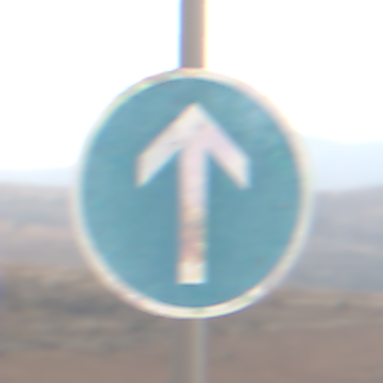
Verkehrszeichen: VorgeschriebeneFahrtrichtungGeradeaus
Umgebung: Outdoor, Nature
Tageszeit: MorningAfternoon
Wetter: Overcast
Licht: Natural
Jahreszeit: NotSpecified
Kontrast: LowContrast